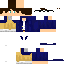
A male human skin with medium skin, wearing brown short hair dressed in a blue hoodie and brown pants, featuring a closed mouth.